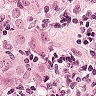
Metastatic tissue present: yes